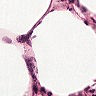
Metastatic tissue present: no